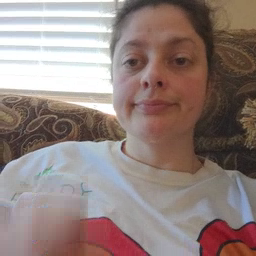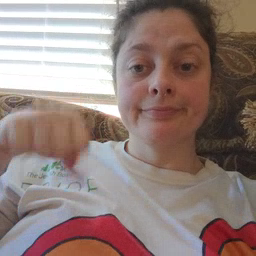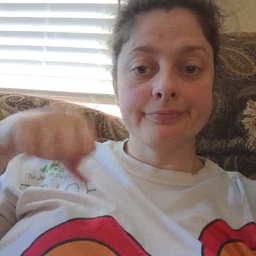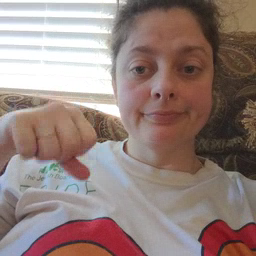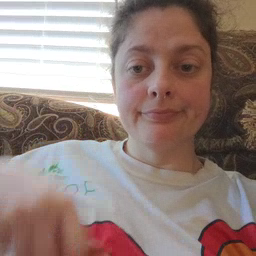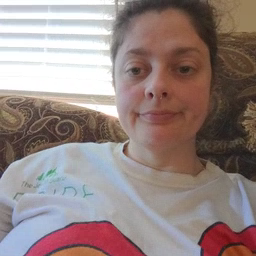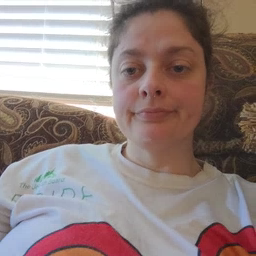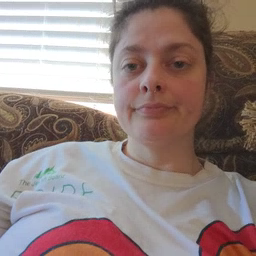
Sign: yes